Field crop: tomato
Growth stage: 2
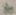
Species: solanum